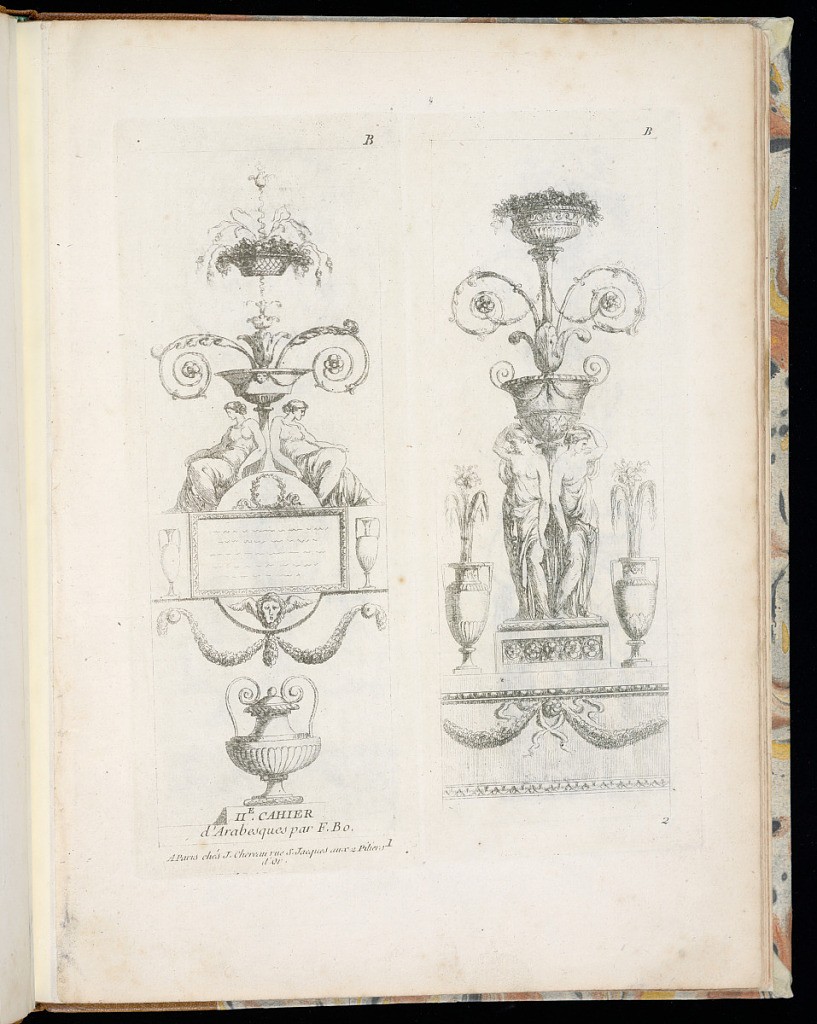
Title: Title Page and Arabesque Panel Designs
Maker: Juste-François Boucher, French, 1736 – 1782
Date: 1768–75
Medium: Etching on paper
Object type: Print
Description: Two vertical arabesque panel designs printed on two separate plates featuring female figures, vases, flowers, baskets, festoons of leaves, scrolling leaves (rinceaux), fleurons, rosettes, mascaron (mask), egg, lamb's tongue running pattern moldings, and gadrooning. The panel design to the left includes the title for the series. The plates are numbered.